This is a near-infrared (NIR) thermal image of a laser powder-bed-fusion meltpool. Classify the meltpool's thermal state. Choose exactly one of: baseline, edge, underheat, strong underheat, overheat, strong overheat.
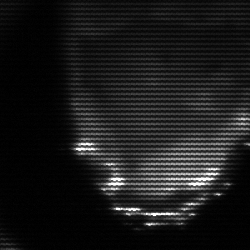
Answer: edge